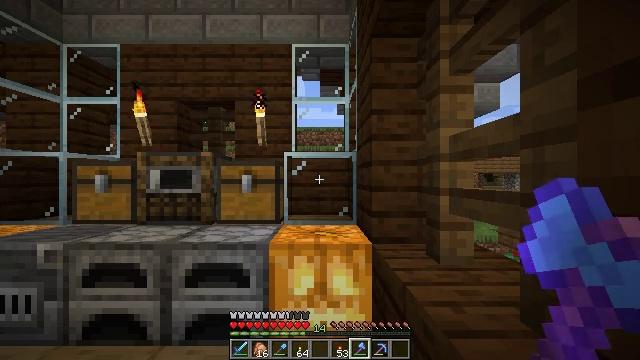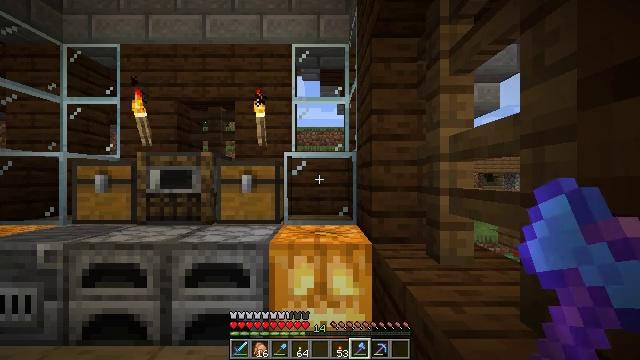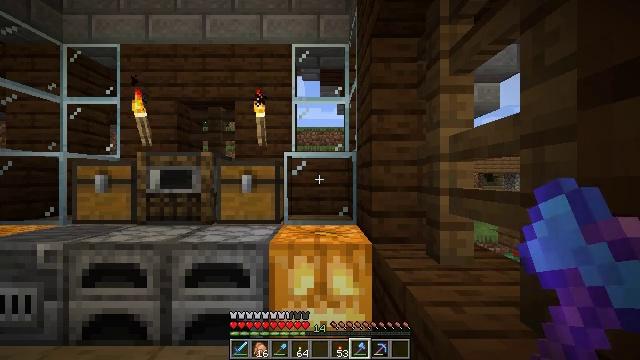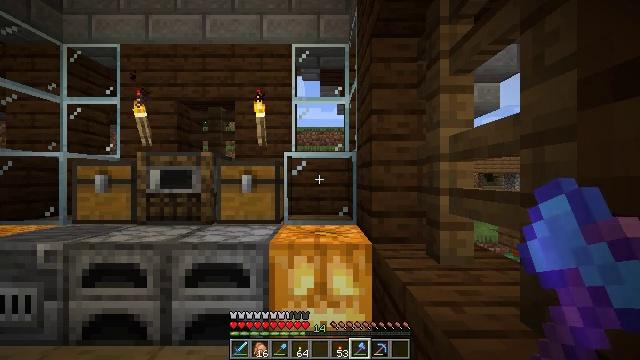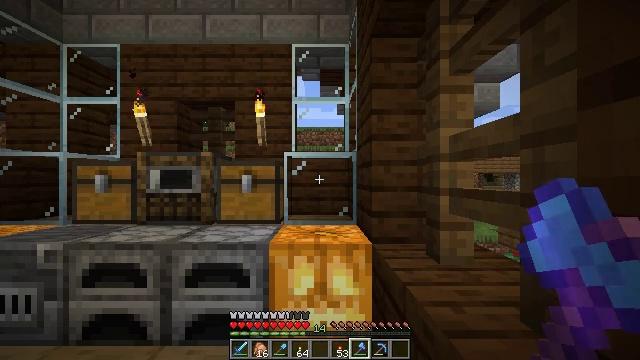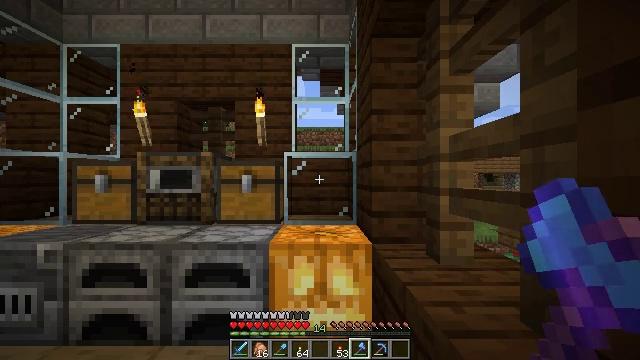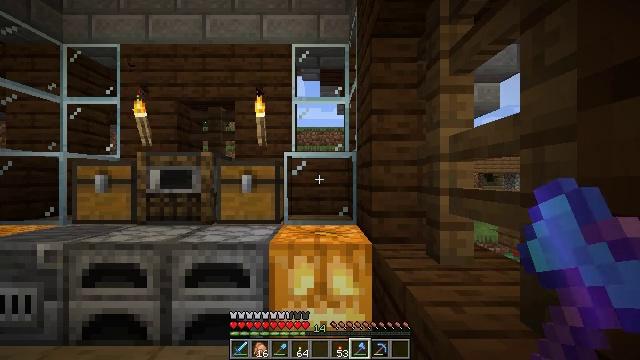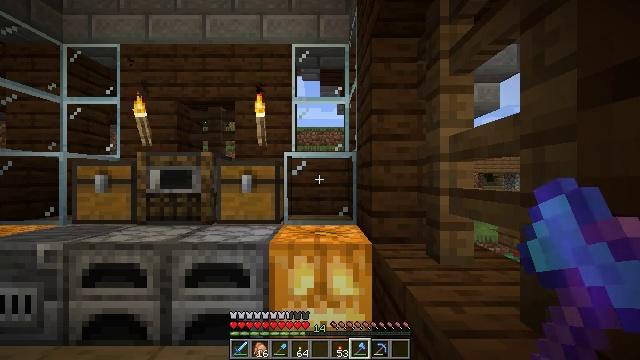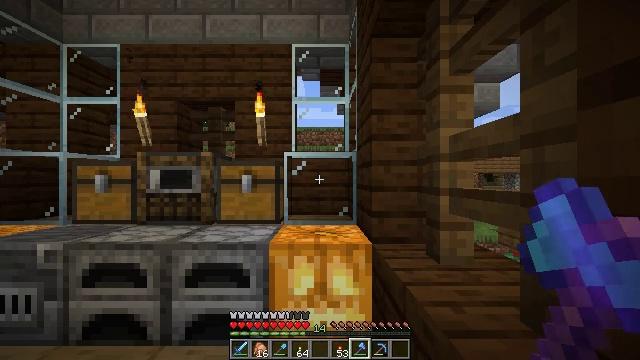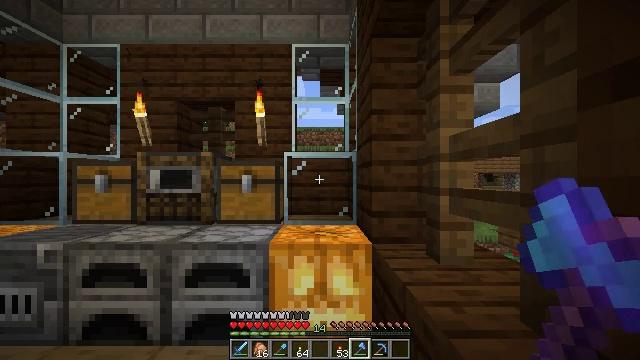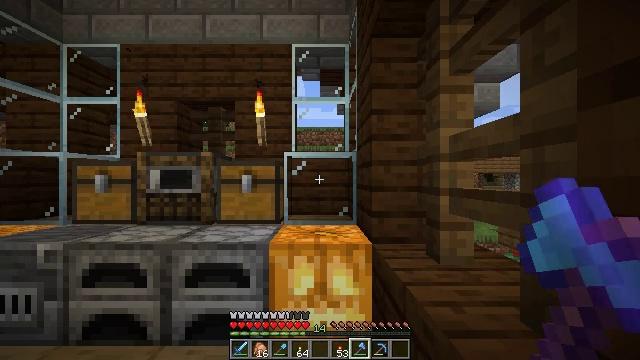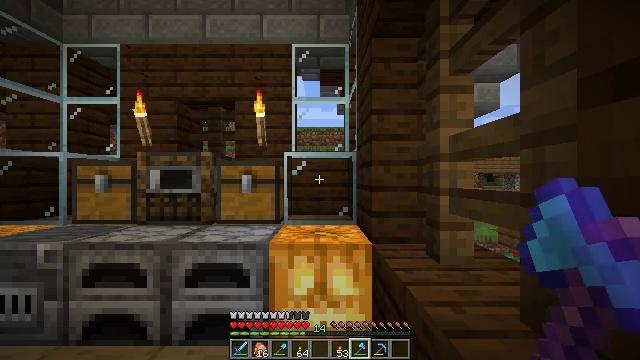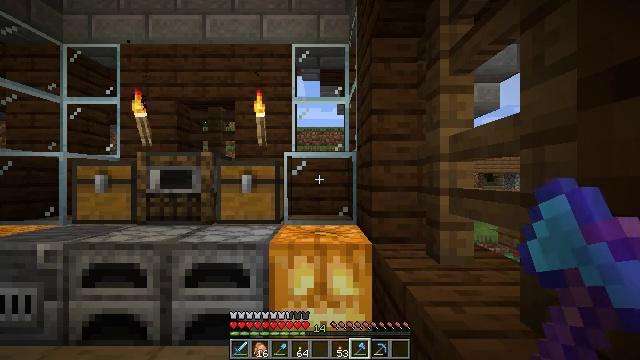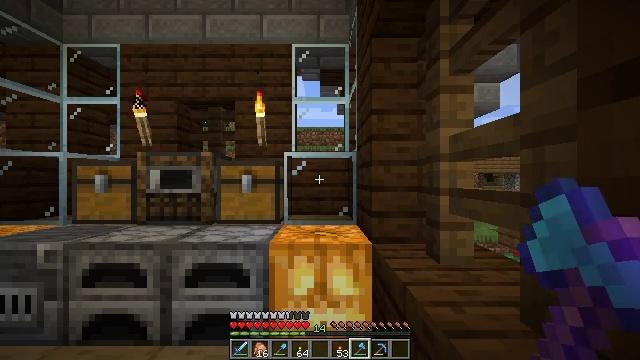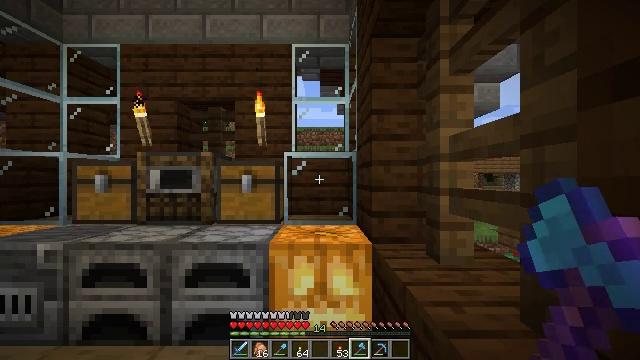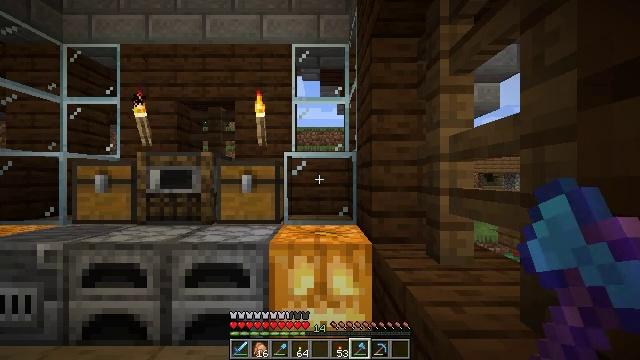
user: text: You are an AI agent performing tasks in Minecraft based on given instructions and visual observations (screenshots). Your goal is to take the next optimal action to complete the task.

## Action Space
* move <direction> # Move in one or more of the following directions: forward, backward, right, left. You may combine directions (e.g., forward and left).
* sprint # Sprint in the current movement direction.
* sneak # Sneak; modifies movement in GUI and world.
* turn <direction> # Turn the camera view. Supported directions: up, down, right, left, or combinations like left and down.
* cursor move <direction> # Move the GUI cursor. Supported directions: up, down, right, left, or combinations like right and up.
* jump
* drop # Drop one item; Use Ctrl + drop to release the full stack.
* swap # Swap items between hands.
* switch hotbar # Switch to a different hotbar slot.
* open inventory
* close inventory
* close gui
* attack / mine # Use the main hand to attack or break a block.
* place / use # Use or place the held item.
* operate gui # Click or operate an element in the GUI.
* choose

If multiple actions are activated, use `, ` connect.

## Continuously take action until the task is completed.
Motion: motion action
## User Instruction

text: Mix brown dye with wool to craft a brown bed.
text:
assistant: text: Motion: no_op
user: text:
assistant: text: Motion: no_op
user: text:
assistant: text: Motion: no_op
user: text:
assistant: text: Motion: no_op
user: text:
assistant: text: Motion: no_op
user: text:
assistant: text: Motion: no_op
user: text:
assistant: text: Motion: no_op
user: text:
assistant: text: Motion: no_op
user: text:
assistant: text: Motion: no_op
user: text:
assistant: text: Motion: no_op
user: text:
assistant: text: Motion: no_op
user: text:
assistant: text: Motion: no_op
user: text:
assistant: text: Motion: no_op
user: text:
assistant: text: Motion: no_op
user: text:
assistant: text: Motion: no_op
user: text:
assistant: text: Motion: no_op
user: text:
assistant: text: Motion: no_op
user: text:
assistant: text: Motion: no_op
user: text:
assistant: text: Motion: no_op
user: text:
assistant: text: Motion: no_op
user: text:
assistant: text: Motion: no_op
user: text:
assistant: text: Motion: no_op
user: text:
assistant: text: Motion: no_op
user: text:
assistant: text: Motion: no_op
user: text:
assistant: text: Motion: no_op
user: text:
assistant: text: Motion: no_op
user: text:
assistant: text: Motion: no_op
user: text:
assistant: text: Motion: no_op
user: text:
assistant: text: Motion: no_op
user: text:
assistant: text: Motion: no_op